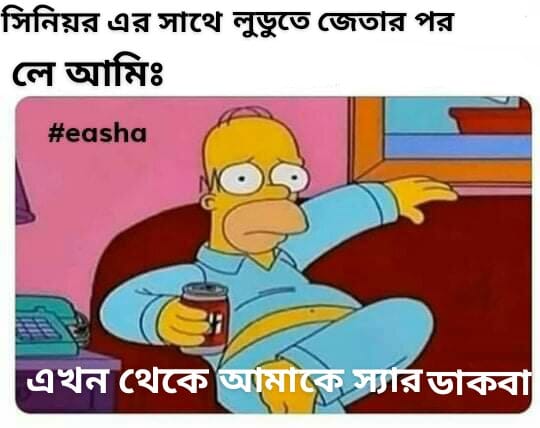
Caption: সিনিয়র এর সাথে লুডুতে জেতার পর   লে আমিঃ   এখন থেকে আমাকে স্যার ডাকবা
Label: non-hate